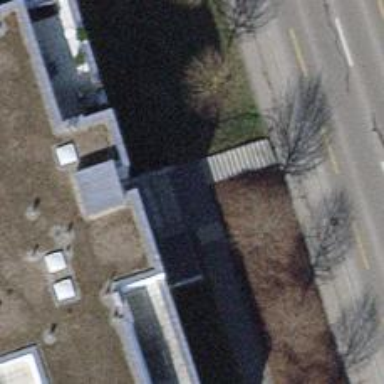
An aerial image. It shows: Road with steps.